Question: I need to plot (bar) both the PDF and the estimated PDF.
Everything starts by generating a uniform random signal.
'''
x = random('unif',1,2,1,1000); % between 1 and 2
'''
Now to draw the estimated PDF I am using the function .
'''
[N,Mx] = hist(x,10); % 10 intervals
bar(Mx,N);
'''

Now I need to draw the PDF on the same figure. I need to use the function .
I tried 'P = pdf('unif',linspace(1,2,1000),1,2);'.
But I'm lost between parameters, I need to draw the PDF of x, how can I do it?
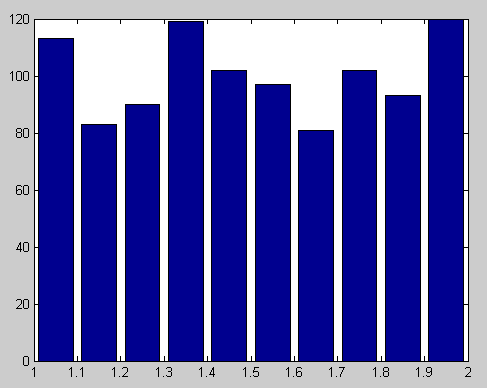
Answer: In order to display both the bar graph and the pdf, you can use the command hold on to plot both simultaneously.
The more complicated part is getting the scaling factor to be comparable for both the experimental and actual pdf. The uniform distribution across a dx of 1 (between 1 and 2) is constantly 1 (since the pdf integrates to 1 over its range). Thus, we need to scale the experimental pdf based on the frequency values we get for each bin. The scale is Nbar/Nsamp. If your dx doesn't equal 1, then this scaling changes is Nbar/(Nsamp*dx)
'''
Nsamp = 1000;
Nbar = 10;
xMin = 1;
xMax = 2;
dx = xMax-xMin;
x = random('unif',xMin,xMax,1,Nsamp);
[N,Mx] = hist(x,Nbar);
bar(Mx,N/(Nsamp*dx)*Nbar);
P = pdf('unif',linspace(xMin,xMax,Nsamp),xMin,xMax);
hold on;
plot(linspace(xMin,xMax,Nsamp),P,'--r');
hold off
'''
Here is the resulting plot: